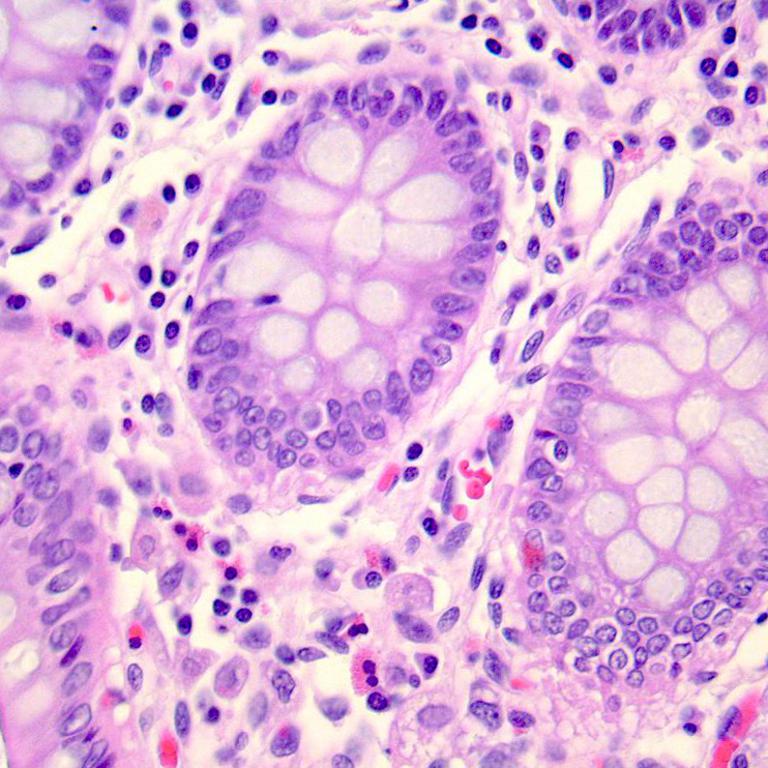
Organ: colon
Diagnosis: benign